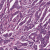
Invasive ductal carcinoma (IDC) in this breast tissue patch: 1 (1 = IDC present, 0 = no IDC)